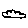
Label: cloud